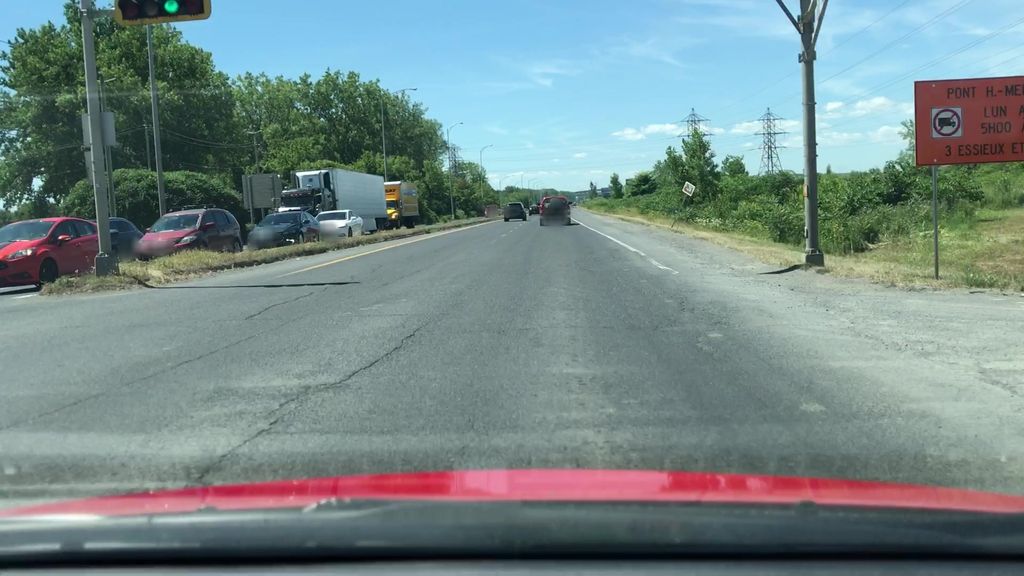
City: montreal